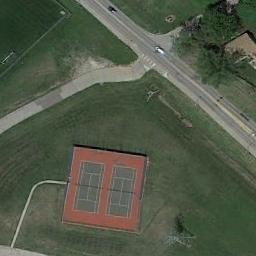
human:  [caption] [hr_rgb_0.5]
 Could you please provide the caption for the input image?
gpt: There are two tennis courts on the vacant lot .

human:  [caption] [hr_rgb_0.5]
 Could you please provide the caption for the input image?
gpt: The tennis courts are surrounded by grass .

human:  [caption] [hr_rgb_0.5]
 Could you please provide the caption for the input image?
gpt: Tennis court built on a lawn surrounded by road .

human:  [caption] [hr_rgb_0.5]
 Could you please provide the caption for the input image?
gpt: The tennis court is on the grass next to some trees and roads .

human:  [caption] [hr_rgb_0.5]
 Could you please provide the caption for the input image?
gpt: The tennis court is on a green meadow .